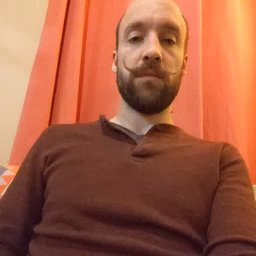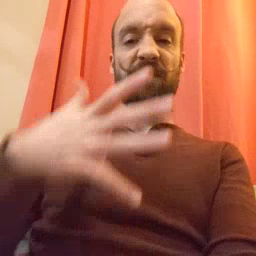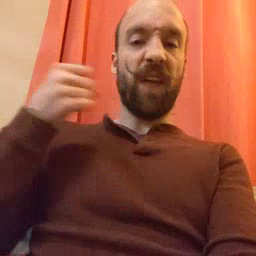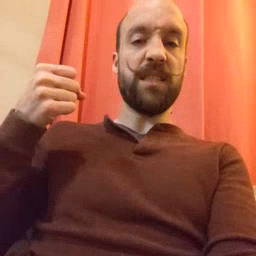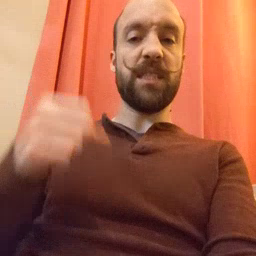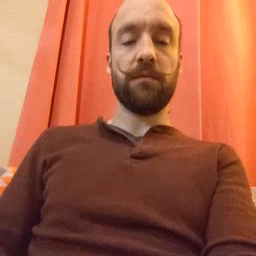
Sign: fast